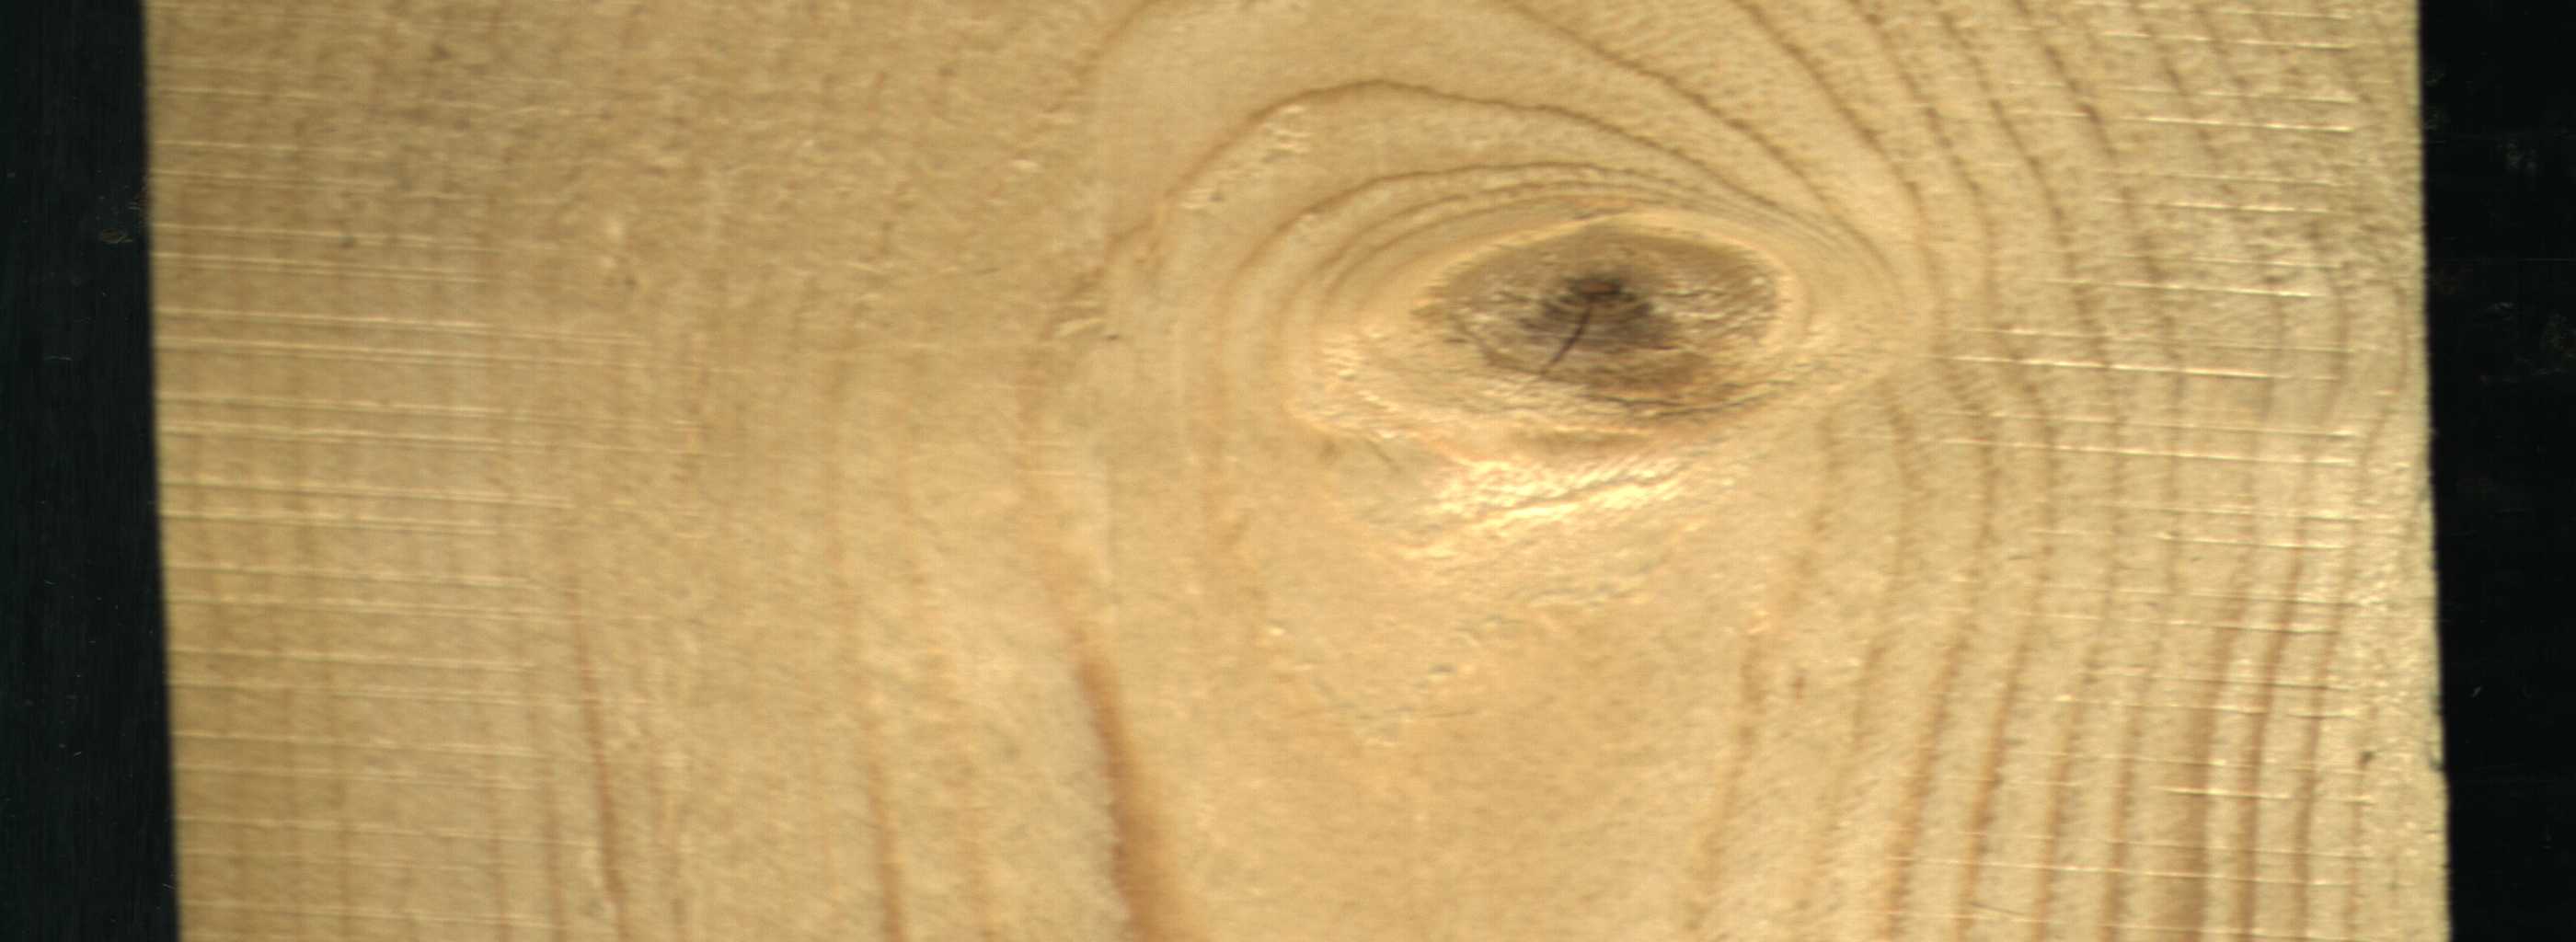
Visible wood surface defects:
Live_Knot